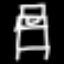
Label: bed